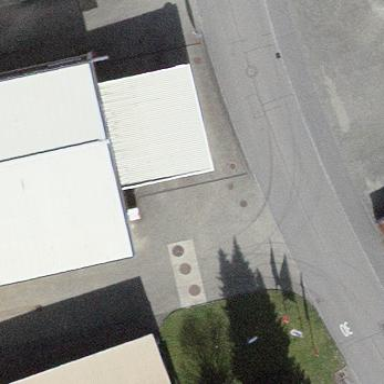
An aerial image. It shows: Fuel station.